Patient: sex F, age 61
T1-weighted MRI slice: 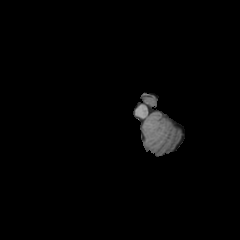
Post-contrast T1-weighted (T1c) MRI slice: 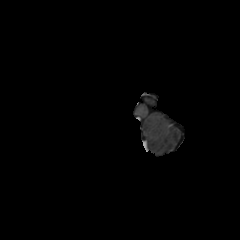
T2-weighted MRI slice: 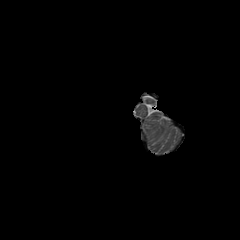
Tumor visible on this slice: no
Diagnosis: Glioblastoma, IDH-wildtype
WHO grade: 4